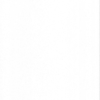
Label: dusty